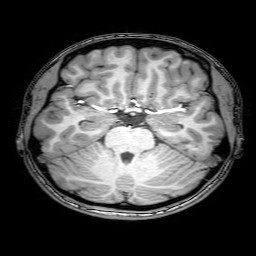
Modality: T1w
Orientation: coronal